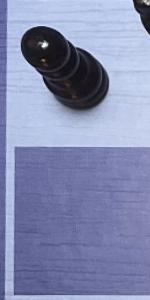
Label: Empty